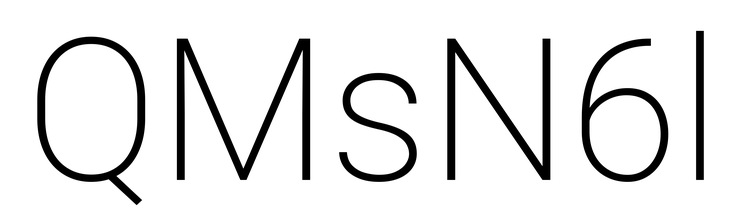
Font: Roboto_ExtraLight